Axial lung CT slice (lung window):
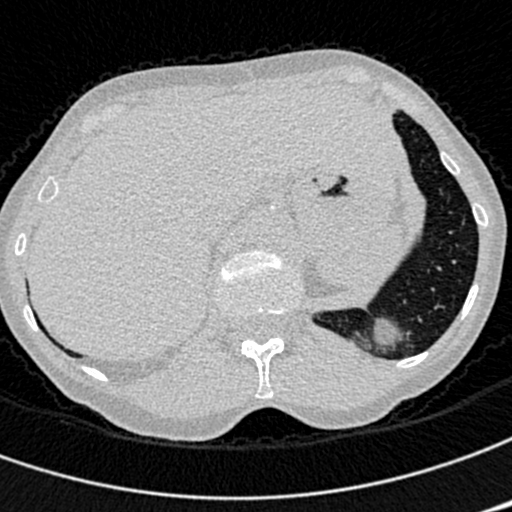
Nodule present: no